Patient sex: M
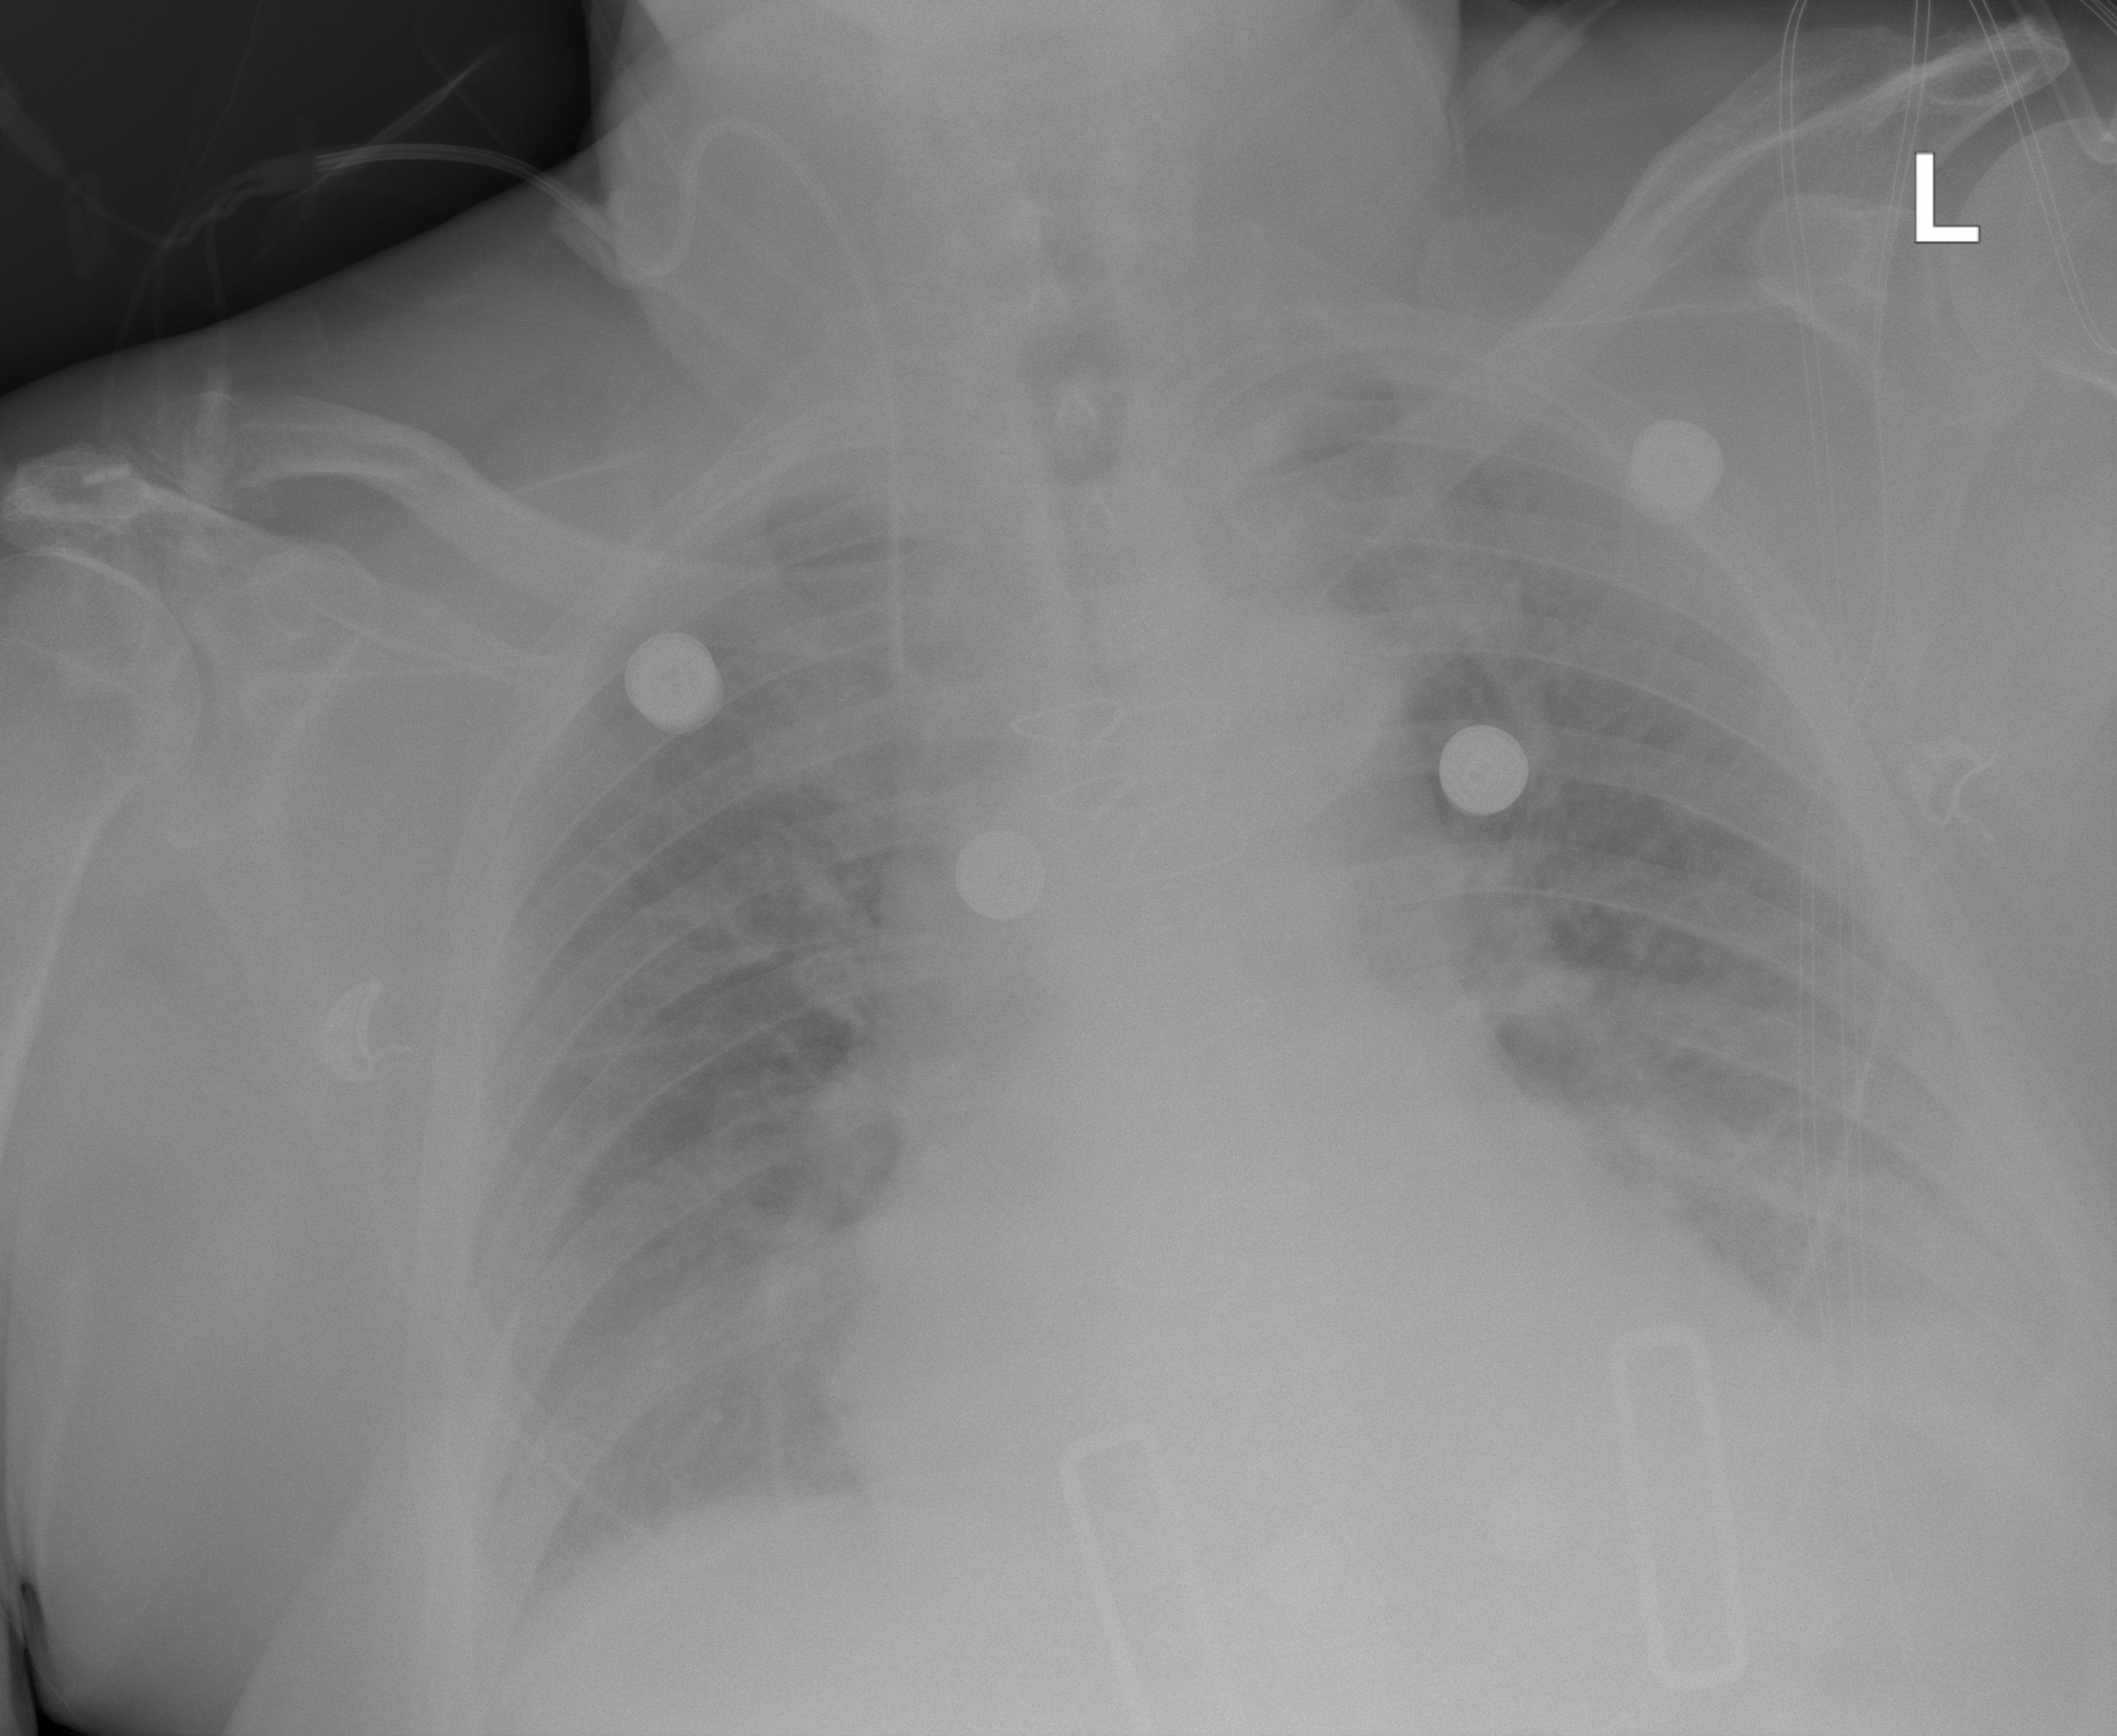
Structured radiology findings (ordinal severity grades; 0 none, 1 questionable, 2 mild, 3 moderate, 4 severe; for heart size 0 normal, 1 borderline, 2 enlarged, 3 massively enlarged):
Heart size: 2
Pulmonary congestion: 0
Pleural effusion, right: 2
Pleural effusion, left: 2
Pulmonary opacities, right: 0
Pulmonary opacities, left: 0
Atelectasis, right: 0
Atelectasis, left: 2